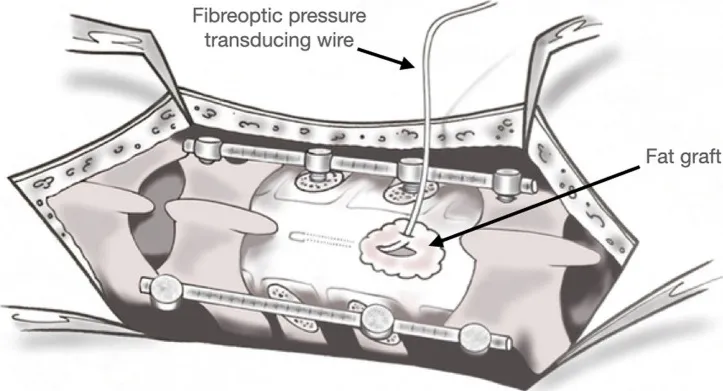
Graphical representation of the surgical site. The fiberoptic wire is seen placed through the dura into the subdural space at the site of injury. A fat graft was placed at the site of insertion to prevent pseudomeningocele formation.
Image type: chart (chart)